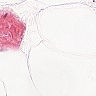
Metastatic tissue present: no